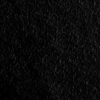
Label: not_dusty